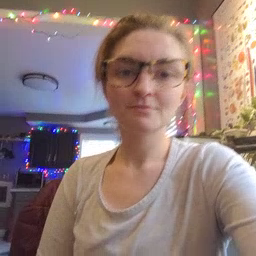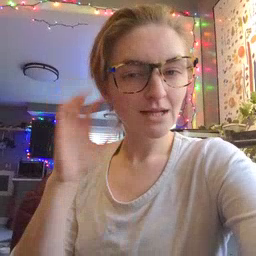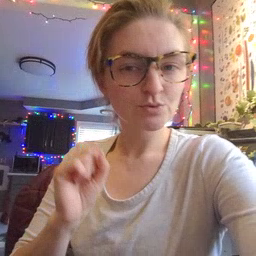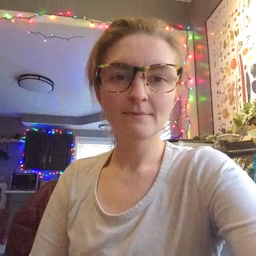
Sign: loud